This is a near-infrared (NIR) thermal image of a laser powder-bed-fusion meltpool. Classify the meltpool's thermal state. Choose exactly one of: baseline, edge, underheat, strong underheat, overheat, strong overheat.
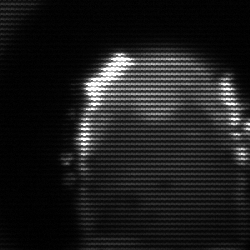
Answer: baseline